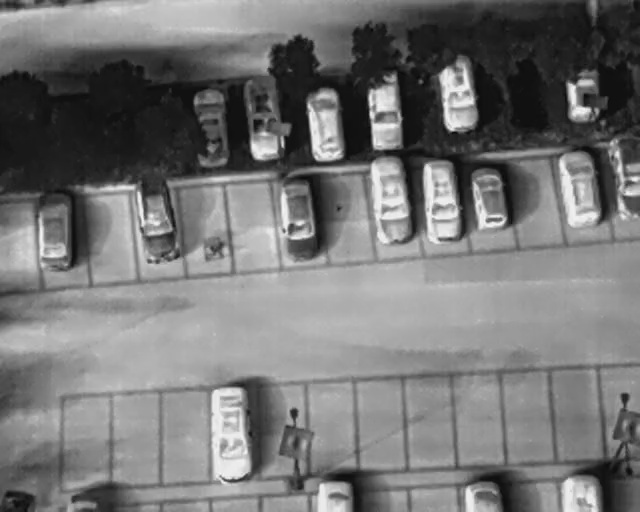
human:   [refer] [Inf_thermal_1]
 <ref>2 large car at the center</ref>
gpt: <box>[[39, 38, 53, 46, 173], [53, 34, 68, 43, 175]]</box>

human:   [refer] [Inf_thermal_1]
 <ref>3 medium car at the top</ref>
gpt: <box>[[26, 21, 39, 28, 173], [44, 20, 56, 28, 173], [53, 18, 66, 24, 175]]</box>

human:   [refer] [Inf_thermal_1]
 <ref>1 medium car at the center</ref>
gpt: <box>[[62, 35, 76, 42, 177]]</box>

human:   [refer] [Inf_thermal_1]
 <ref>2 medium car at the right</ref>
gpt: <box>[[71, 35, 81, 42, 173], [91, 32, 104, 37, 2]]</box>

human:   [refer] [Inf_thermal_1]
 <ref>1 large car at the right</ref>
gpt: <box>[[84, 33, 97, 40, 172]]</box>

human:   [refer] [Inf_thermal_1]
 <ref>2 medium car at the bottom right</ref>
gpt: <box>[[73, 92, 77, 100, 2], [87, 91, 93, 100, 2]]</box>